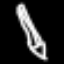
Label: pencil